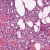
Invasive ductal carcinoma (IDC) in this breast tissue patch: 1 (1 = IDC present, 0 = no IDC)